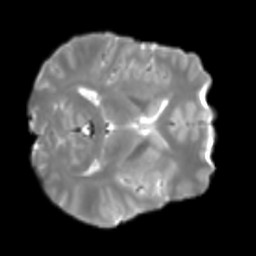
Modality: T2w
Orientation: axial
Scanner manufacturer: siemens
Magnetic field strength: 3 T
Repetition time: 4 s
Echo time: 0.0594 s